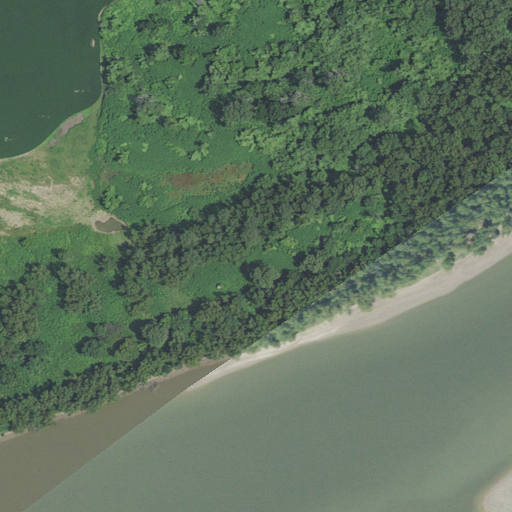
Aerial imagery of bar in Arkansas named Ashport Bar containing woody wetlands, open water, cultivated crops, and herbaceous wetlands